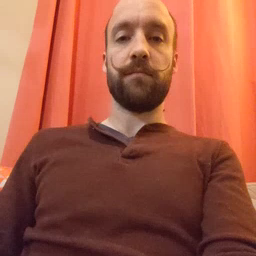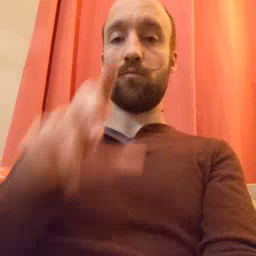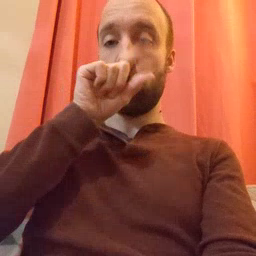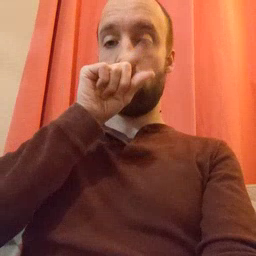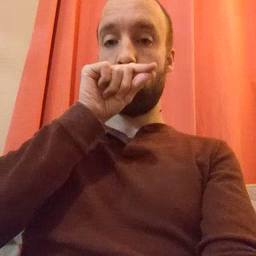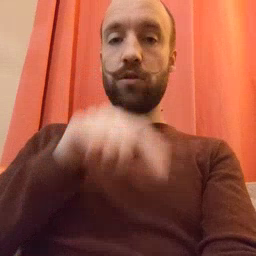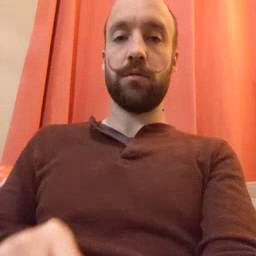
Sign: bird